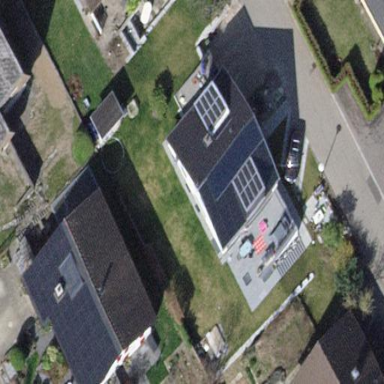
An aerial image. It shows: Detached building with gabled roof.